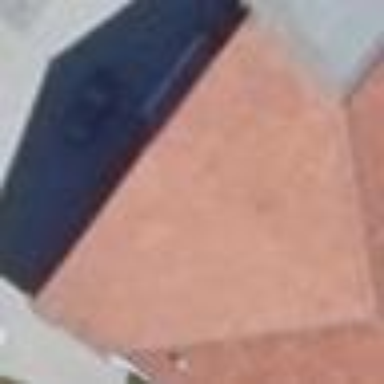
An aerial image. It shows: Building with gabled roof. The roof orientation is across.